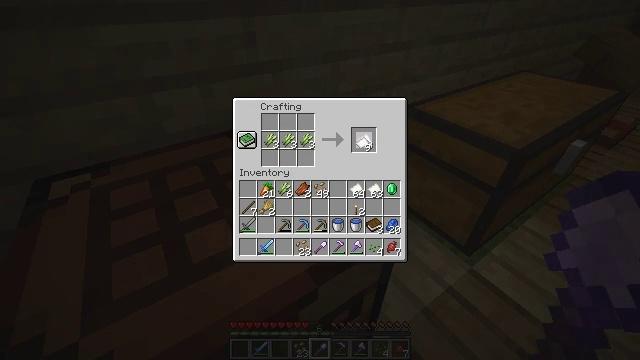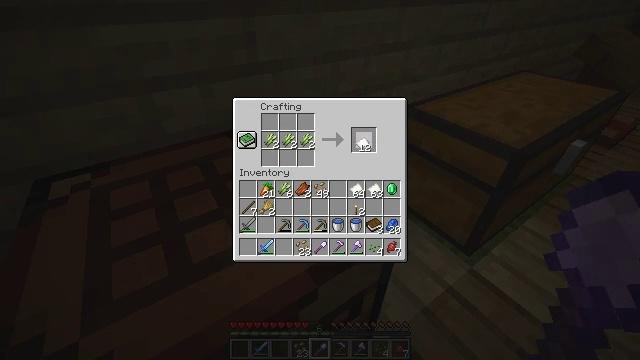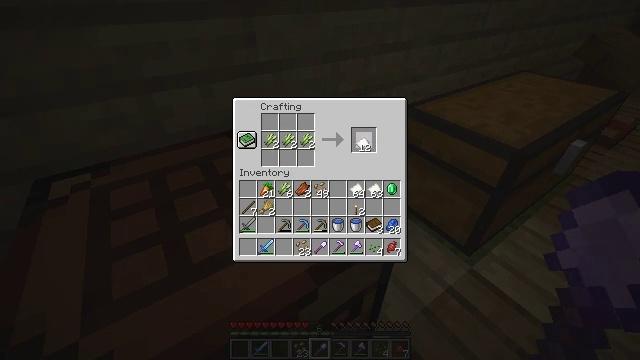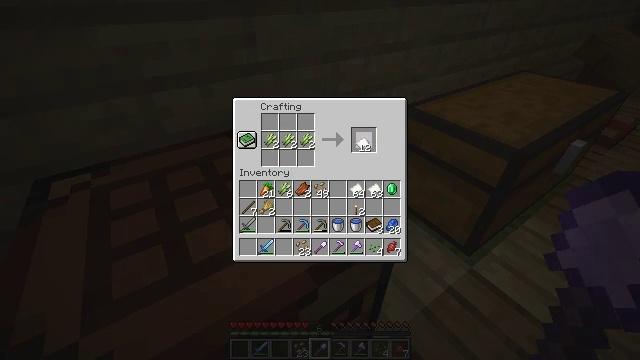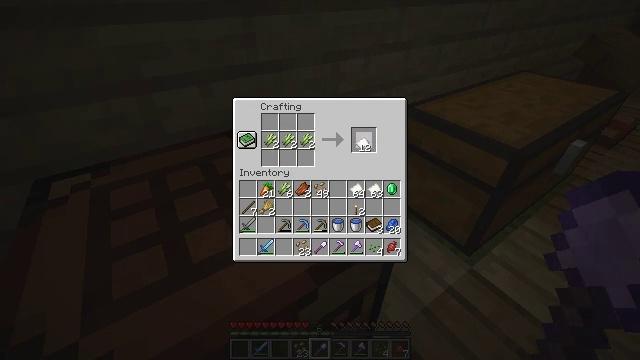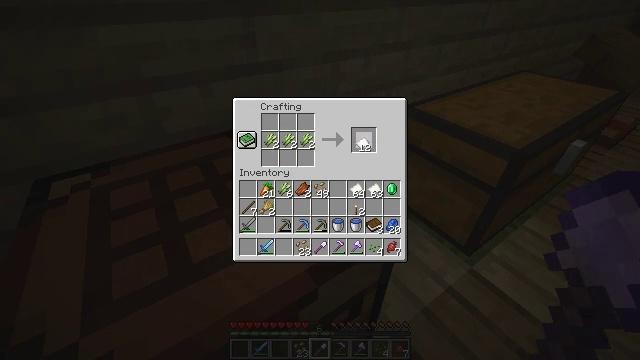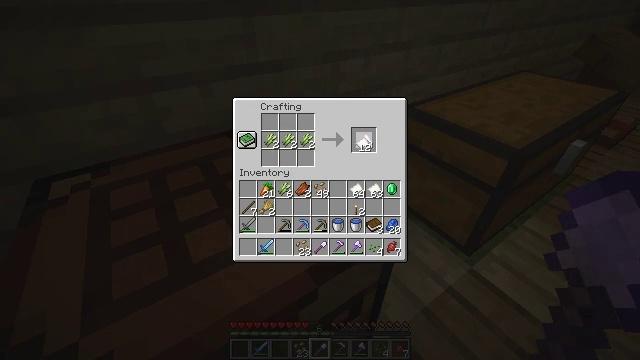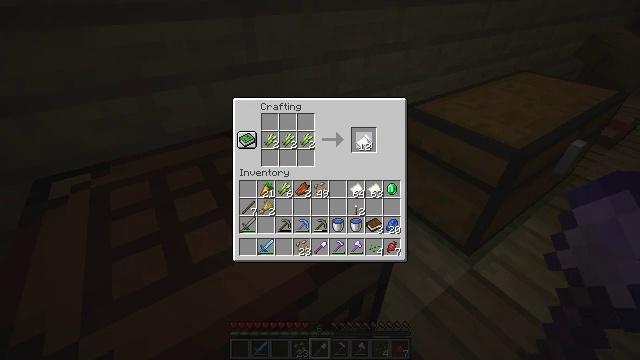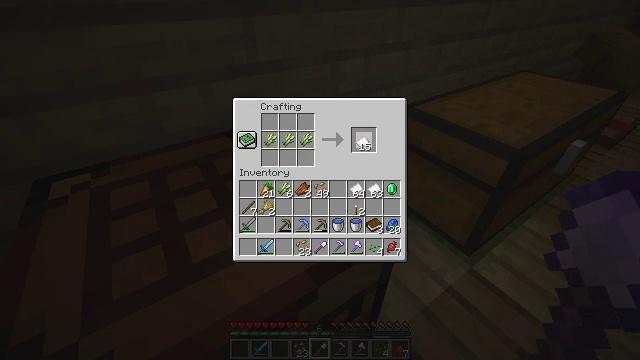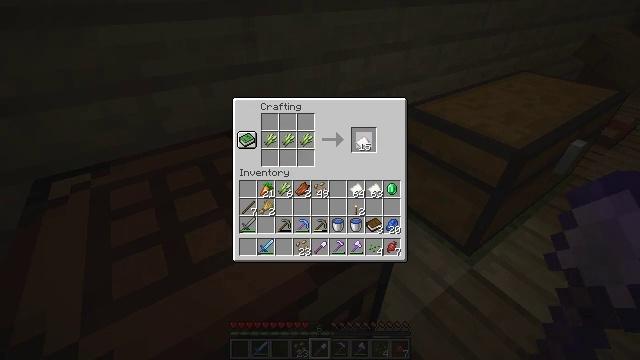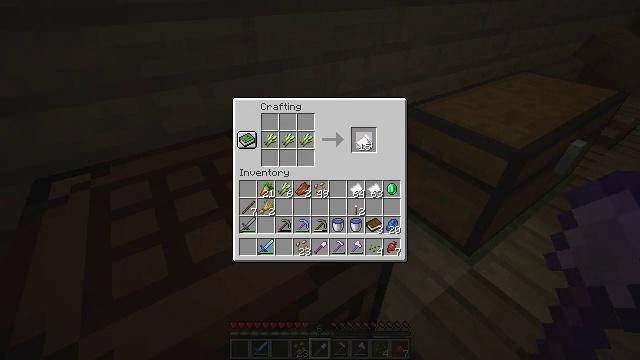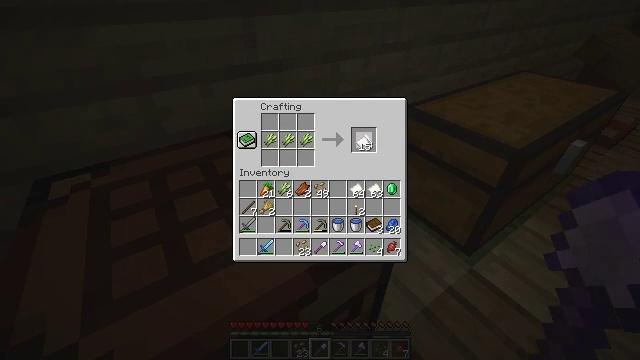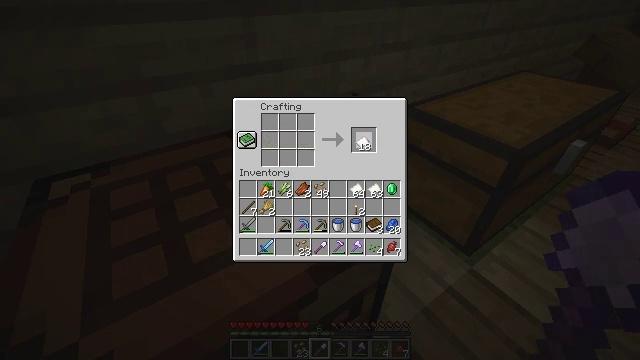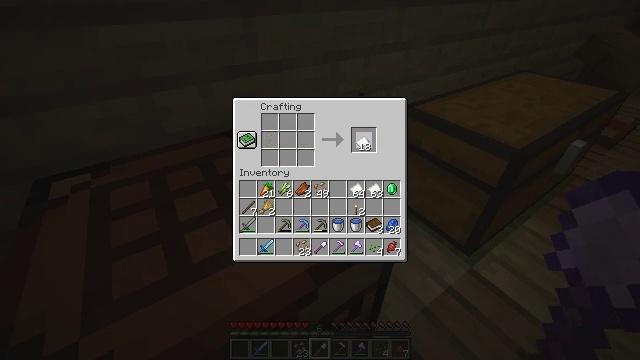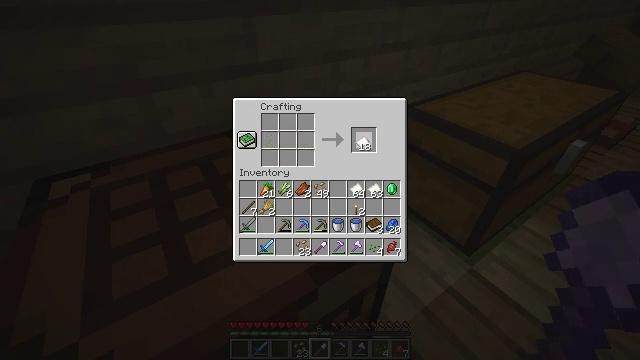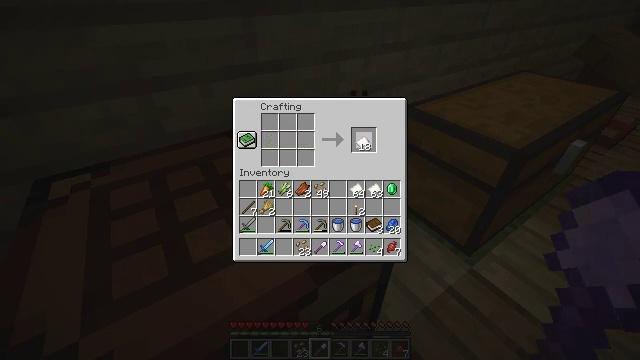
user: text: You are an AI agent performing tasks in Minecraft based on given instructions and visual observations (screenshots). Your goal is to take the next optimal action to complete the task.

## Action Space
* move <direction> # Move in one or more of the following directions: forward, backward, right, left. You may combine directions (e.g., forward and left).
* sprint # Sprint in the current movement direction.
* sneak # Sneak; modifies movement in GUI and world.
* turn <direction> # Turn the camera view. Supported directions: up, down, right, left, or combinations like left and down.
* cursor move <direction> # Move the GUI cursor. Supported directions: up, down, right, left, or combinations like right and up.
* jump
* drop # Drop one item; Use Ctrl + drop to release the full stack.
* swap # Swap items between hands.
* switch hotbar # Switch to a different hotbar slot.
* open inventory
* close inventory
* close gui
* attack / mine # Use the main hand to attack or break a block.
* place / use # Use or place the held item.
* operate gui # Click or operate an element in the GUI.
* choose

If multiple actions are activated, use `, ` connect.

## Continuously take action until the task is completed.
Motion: motion action
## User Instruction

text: Use the crafting table to produce paper.
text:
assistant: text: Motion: no_op
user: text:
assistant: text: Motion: operate gui
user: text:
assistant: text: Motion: operate gui
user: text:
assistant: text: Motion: operate gui
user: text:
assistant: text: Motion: no_op
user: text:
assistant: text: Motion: operate gui
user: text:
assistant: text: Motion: operate gui
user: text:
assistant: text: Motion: no_op
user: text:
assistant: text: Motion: operate gui
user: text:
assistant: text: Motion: operate gui
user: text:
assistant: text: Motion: operate gui
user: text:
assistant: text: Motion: no_op
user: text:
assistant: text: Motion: operate gui
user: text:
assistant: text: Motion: no_op
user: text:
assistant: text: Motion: no_op
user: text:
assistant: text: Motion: no_op
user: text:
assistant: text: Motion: no_op